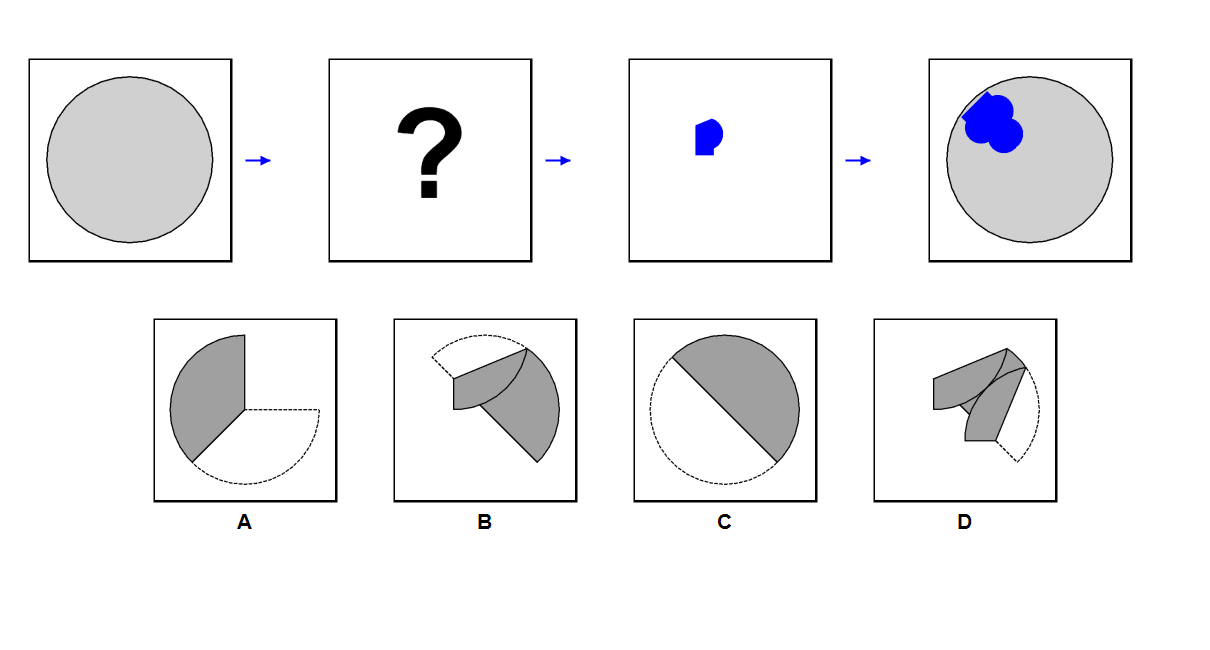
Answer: A